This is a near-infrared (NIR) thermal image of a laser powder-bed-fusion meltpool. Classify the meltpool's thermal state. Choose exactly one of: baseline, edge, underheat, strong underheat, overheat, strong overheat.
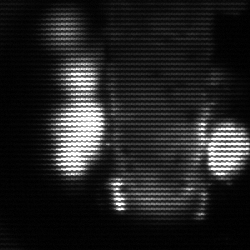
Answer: strong underheat